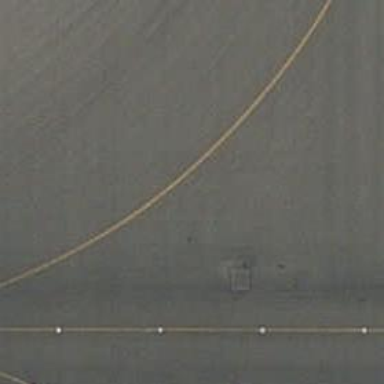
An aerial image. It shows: Image of taxiway at airport.